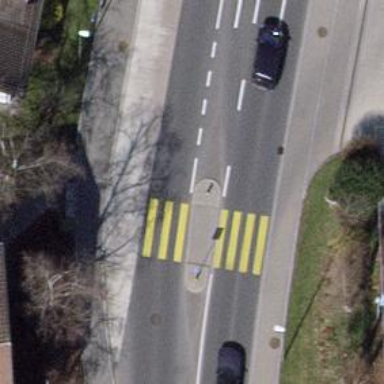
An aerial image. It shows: Traffic calming island.